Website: macys
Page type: delivery-shipping
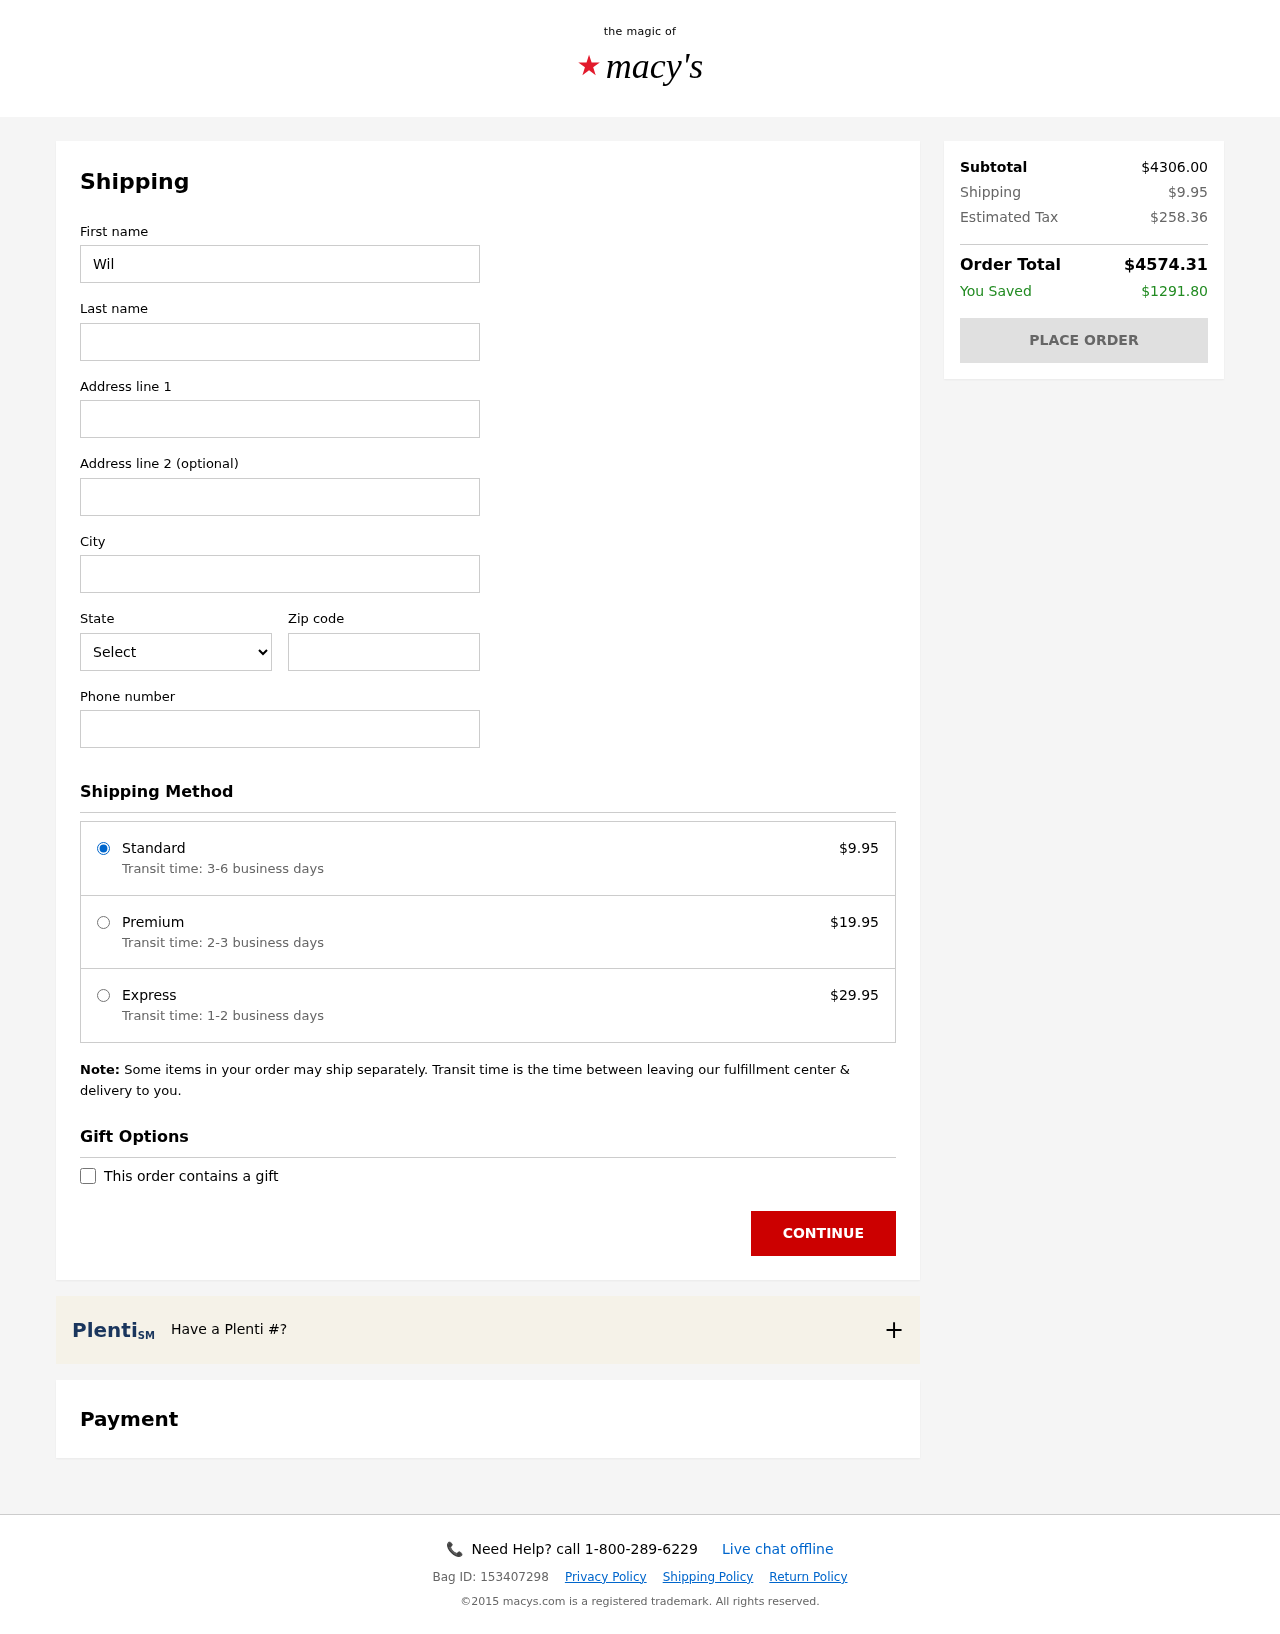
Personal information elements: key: PII_CITY
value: Cruzfurt
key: PII_FIRSTNAME
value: William
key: PII_LASTNAME
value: Davidson
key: PII_PHONE
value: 9143803514
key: PII_POSTCODE
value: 61004
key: PII_STATE_ABBR
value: MO
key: PII_STREET
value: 8450 Thomas Unions
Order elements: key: ORDER_SHIPPING_COST
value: $9.95
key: ORDER_SHIPPING_PREMIUM
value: $19.95
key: ORDER_SHIPPING_EXPRESS
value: $29.95
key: ORDER_SUBTOTAL
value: $4306.00
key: ORDER_TAX
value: $258.36
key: ORDER_TOTAL
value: $4574.31
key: ORDER_SAVINGS
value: $1291.80